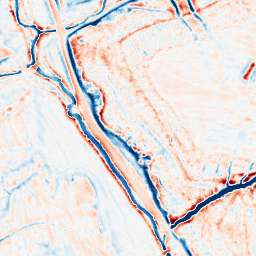
Category: edge_preserving
Decomposition family: bilateral
Decomposition parameters: d: 15
sigma_color: 150
sigma_space: 100
Upsampling method: cubic_catmull_rom
Upsampling parameters: scale: 8
Upsampling scale: 8